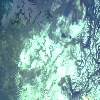
Label: cloud